Field crop: maize
Growth stage: 1
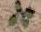
Species: chenopodium